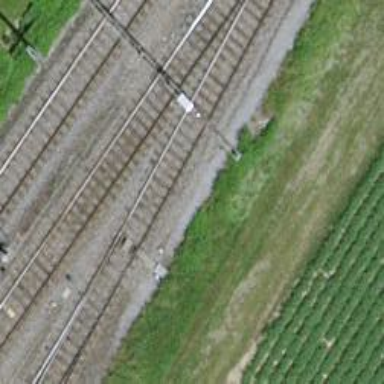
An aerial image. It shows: Railway switch.